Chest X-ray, PA view. Patient: 56 years old, sex M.
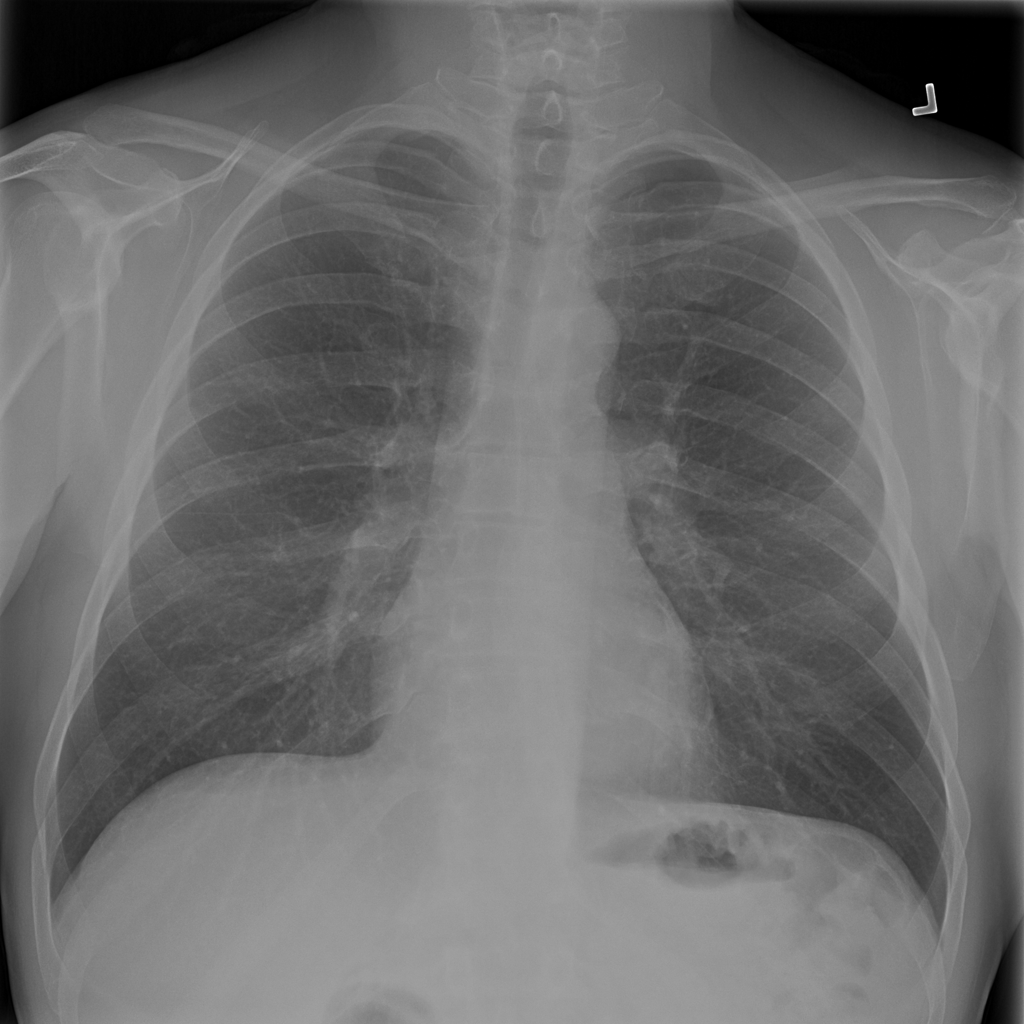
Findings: Infiltration